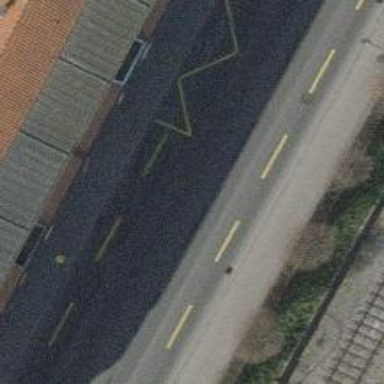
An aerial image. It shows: Bus stop with designated public transport stop position.